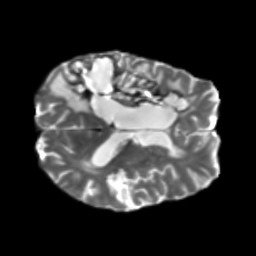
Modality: T2w
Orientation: axial
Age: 56
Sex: male
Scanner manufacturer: siemens
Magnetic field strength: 3 T
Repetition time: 5.25 s
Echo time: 0.08 s